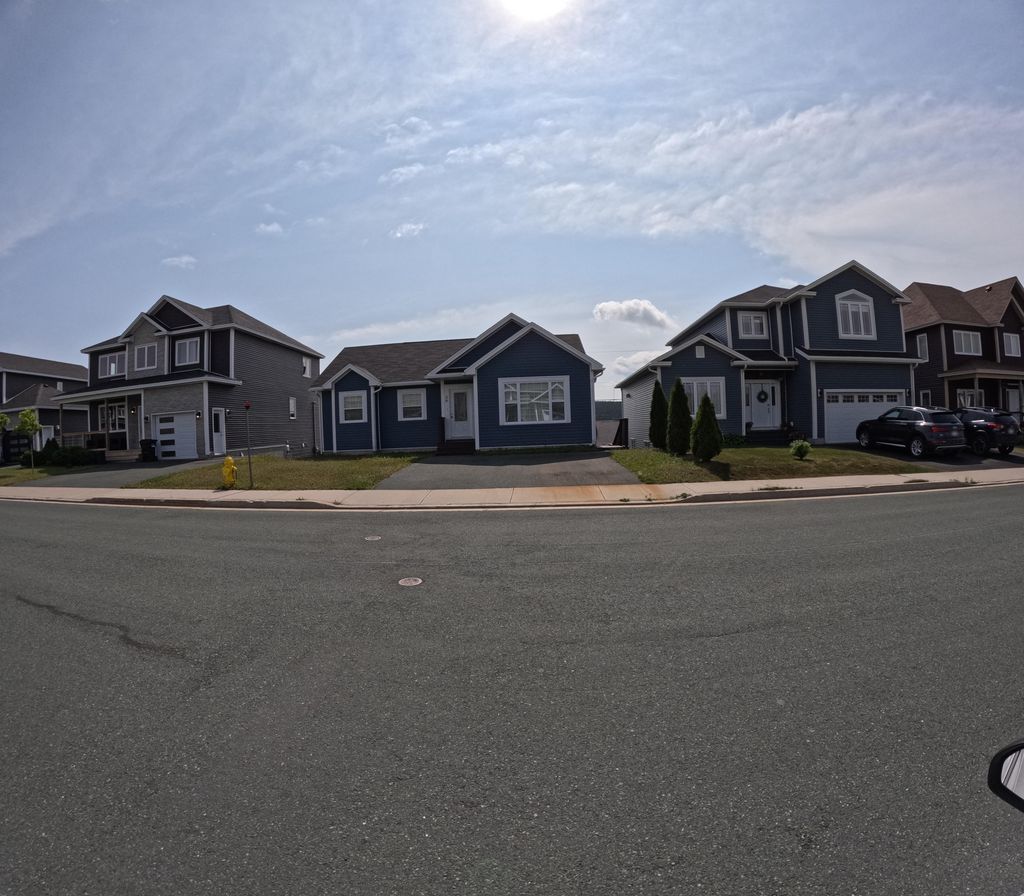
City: st_johns